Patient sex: M
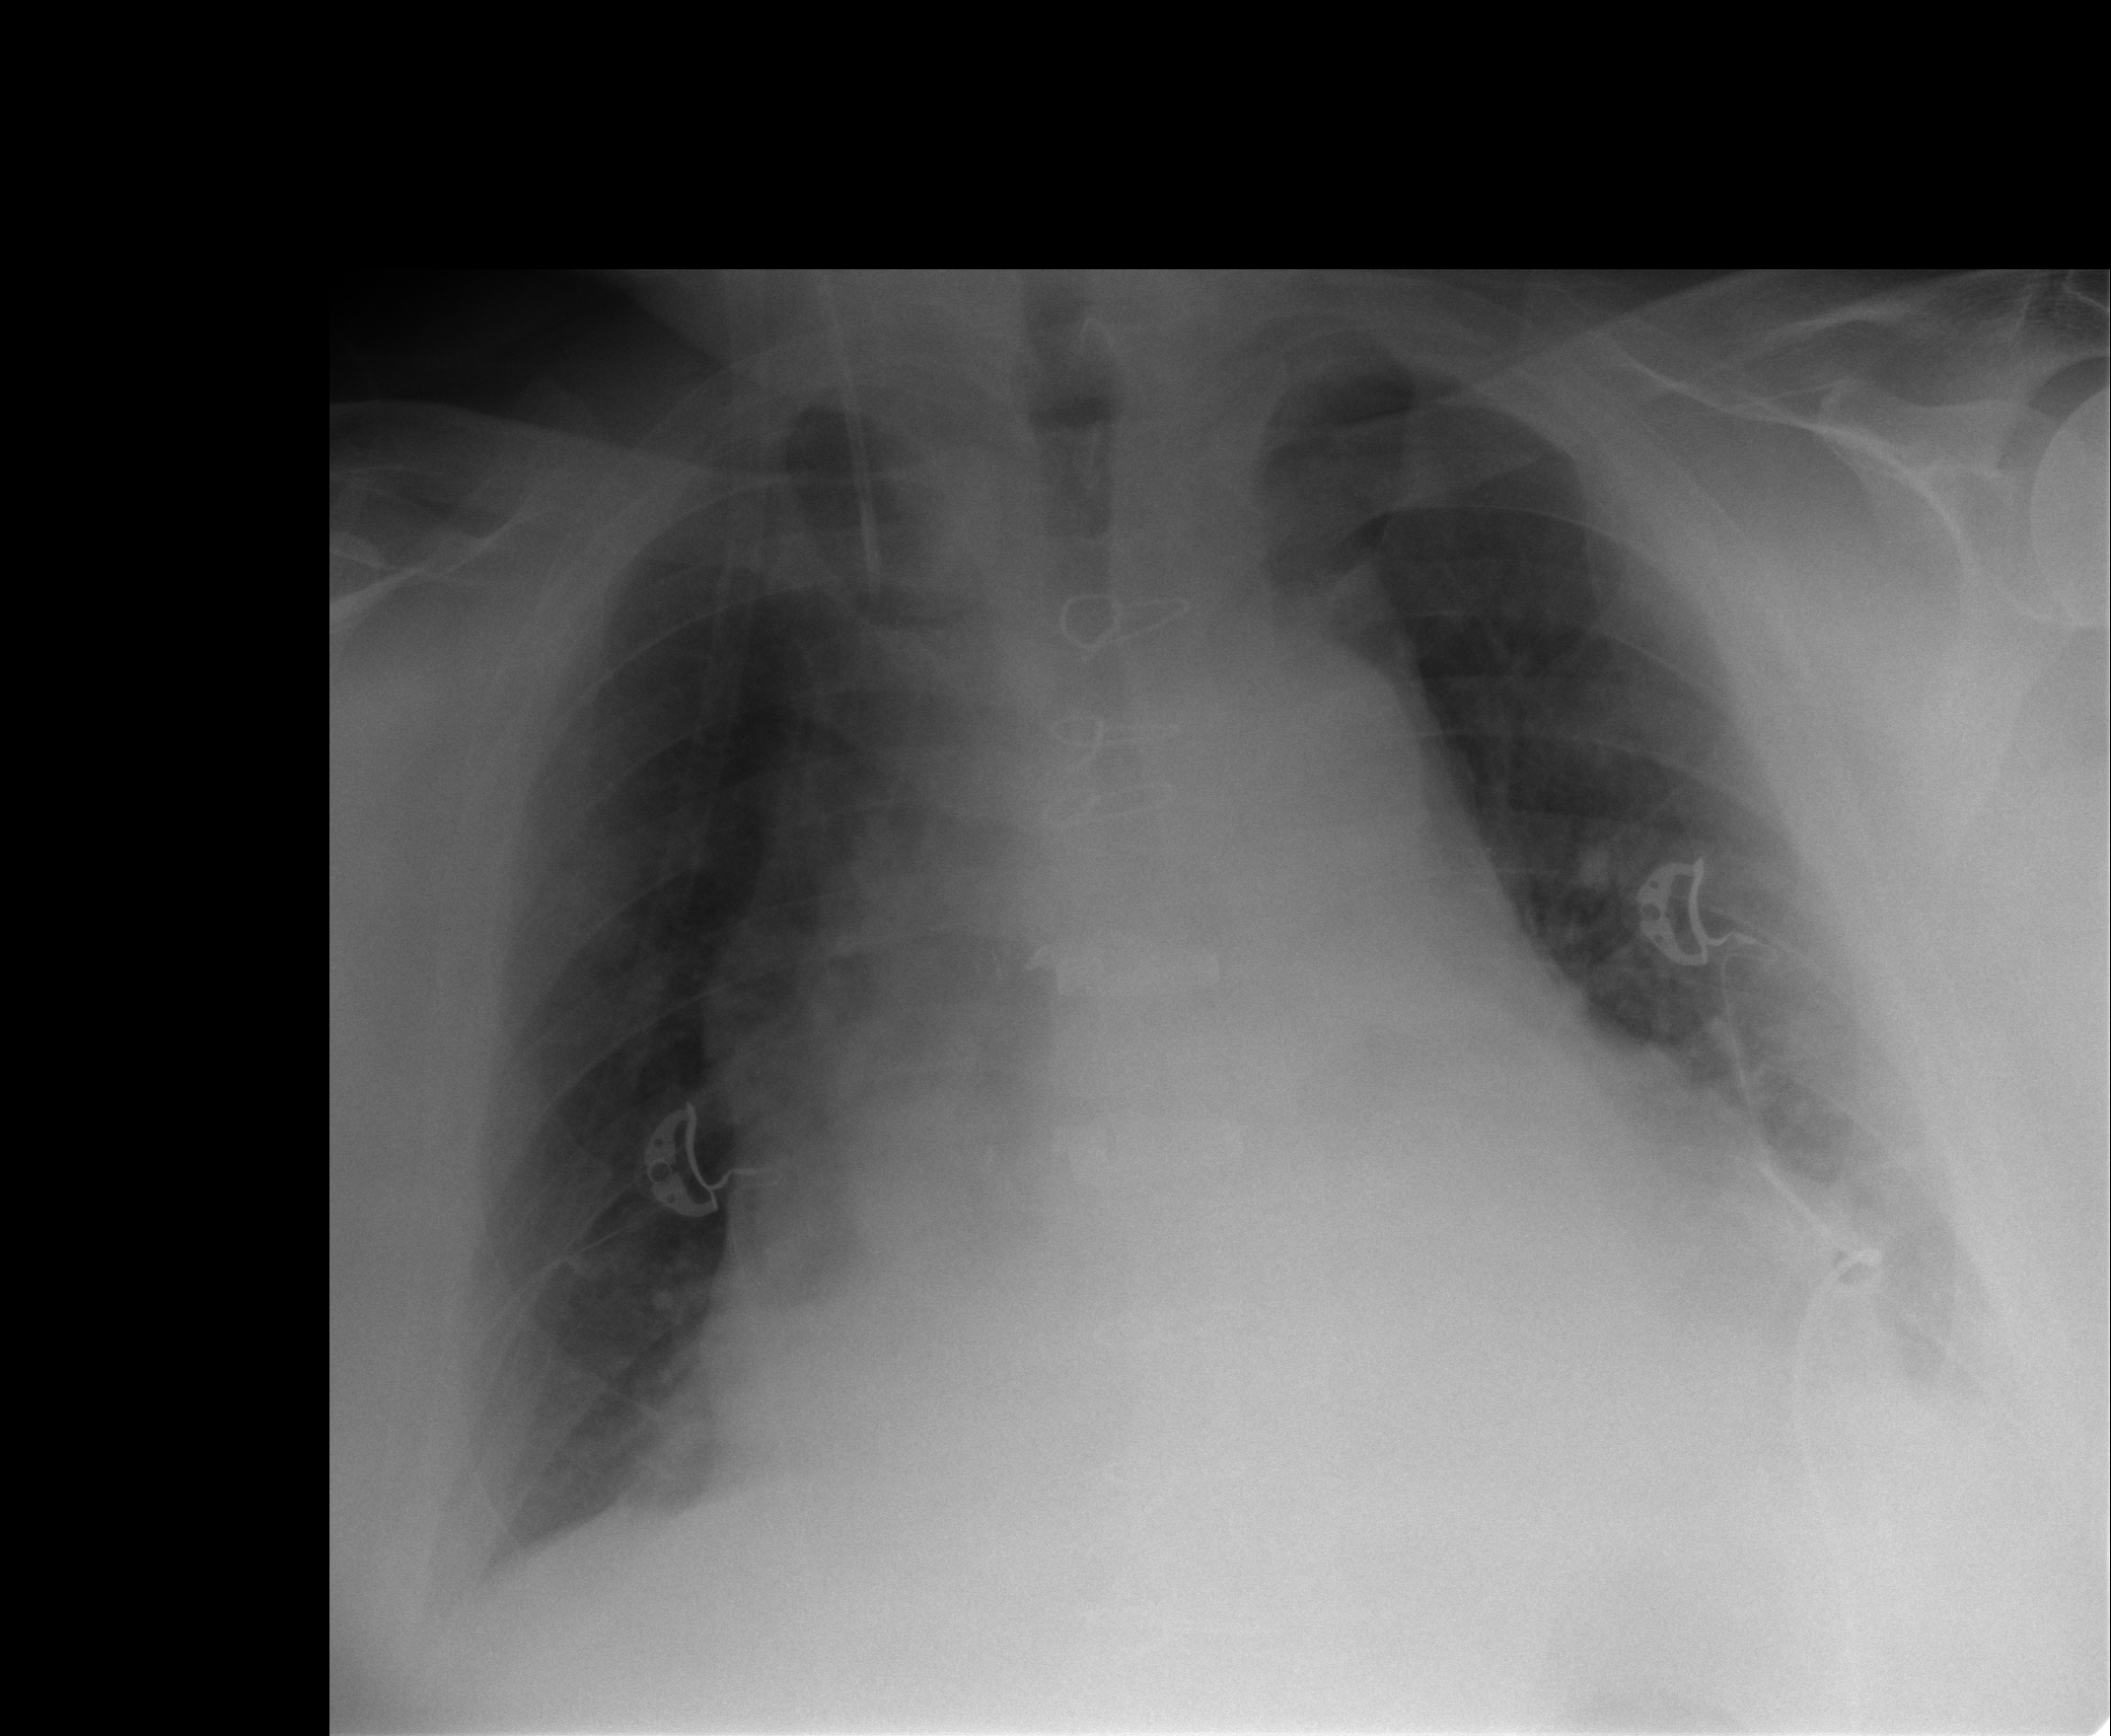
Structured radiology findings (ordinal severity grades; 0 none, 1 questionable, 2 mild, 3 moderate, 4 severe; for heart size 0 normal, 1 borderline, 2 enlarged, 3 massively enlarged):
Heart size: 3
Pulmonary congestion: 2
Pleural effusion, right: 0
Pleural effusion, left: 2
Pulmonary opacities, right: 0
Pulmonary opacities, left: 0
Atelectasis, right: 2
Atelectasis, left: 2